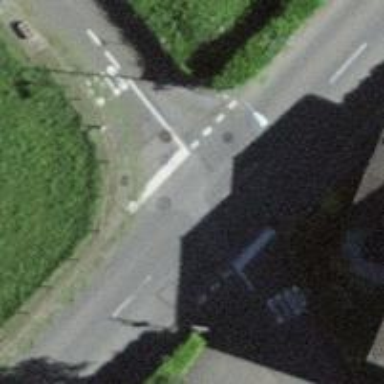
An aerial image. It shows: Stop road.